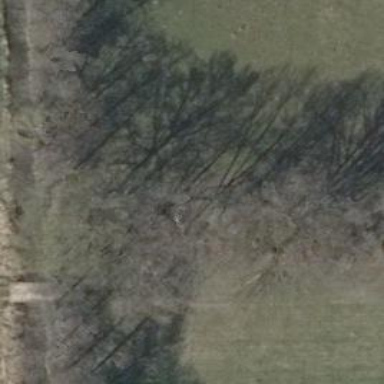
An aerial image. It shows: Row of deciduous broadleaved trees.